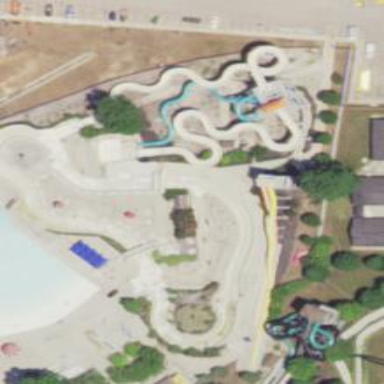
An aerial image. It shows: Water slide attraction.